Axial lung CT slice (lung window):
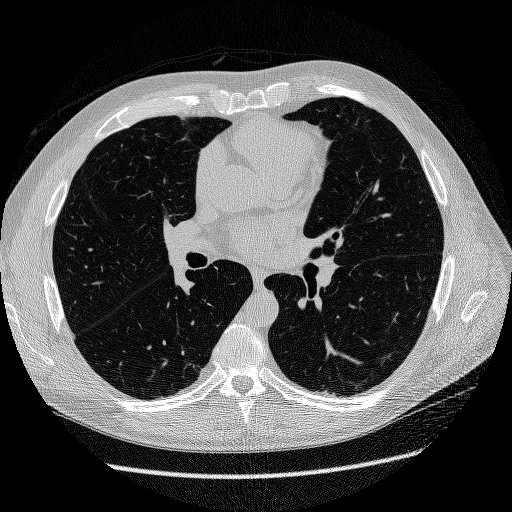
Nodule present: no